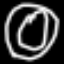
Label: donut